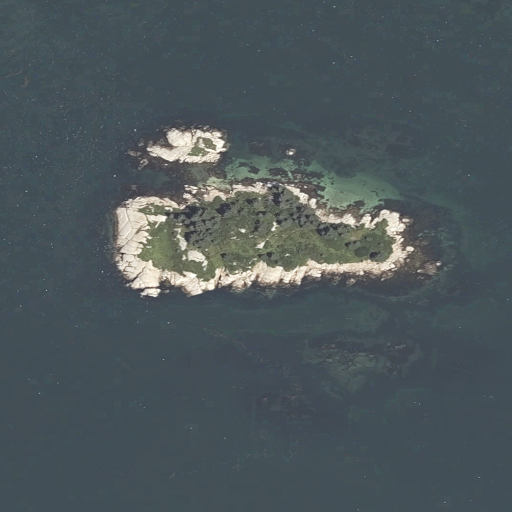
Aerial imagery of island in Maine named The Fort containing open water, herbaceous wetlands, and barren land